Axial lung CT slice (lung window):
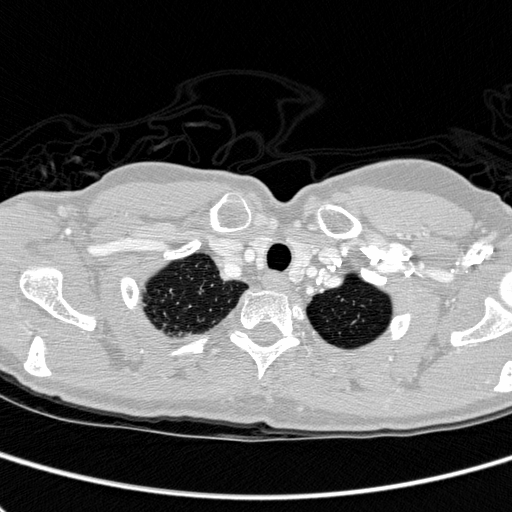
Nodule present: no